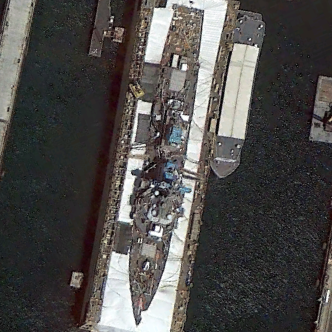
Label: destroyer